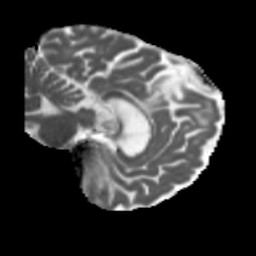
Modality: MD
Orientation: sagittal
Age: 68
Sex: male
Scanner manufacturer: siemens
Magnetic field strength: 3 T
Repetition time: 5.47 s
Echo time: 0.0854 s